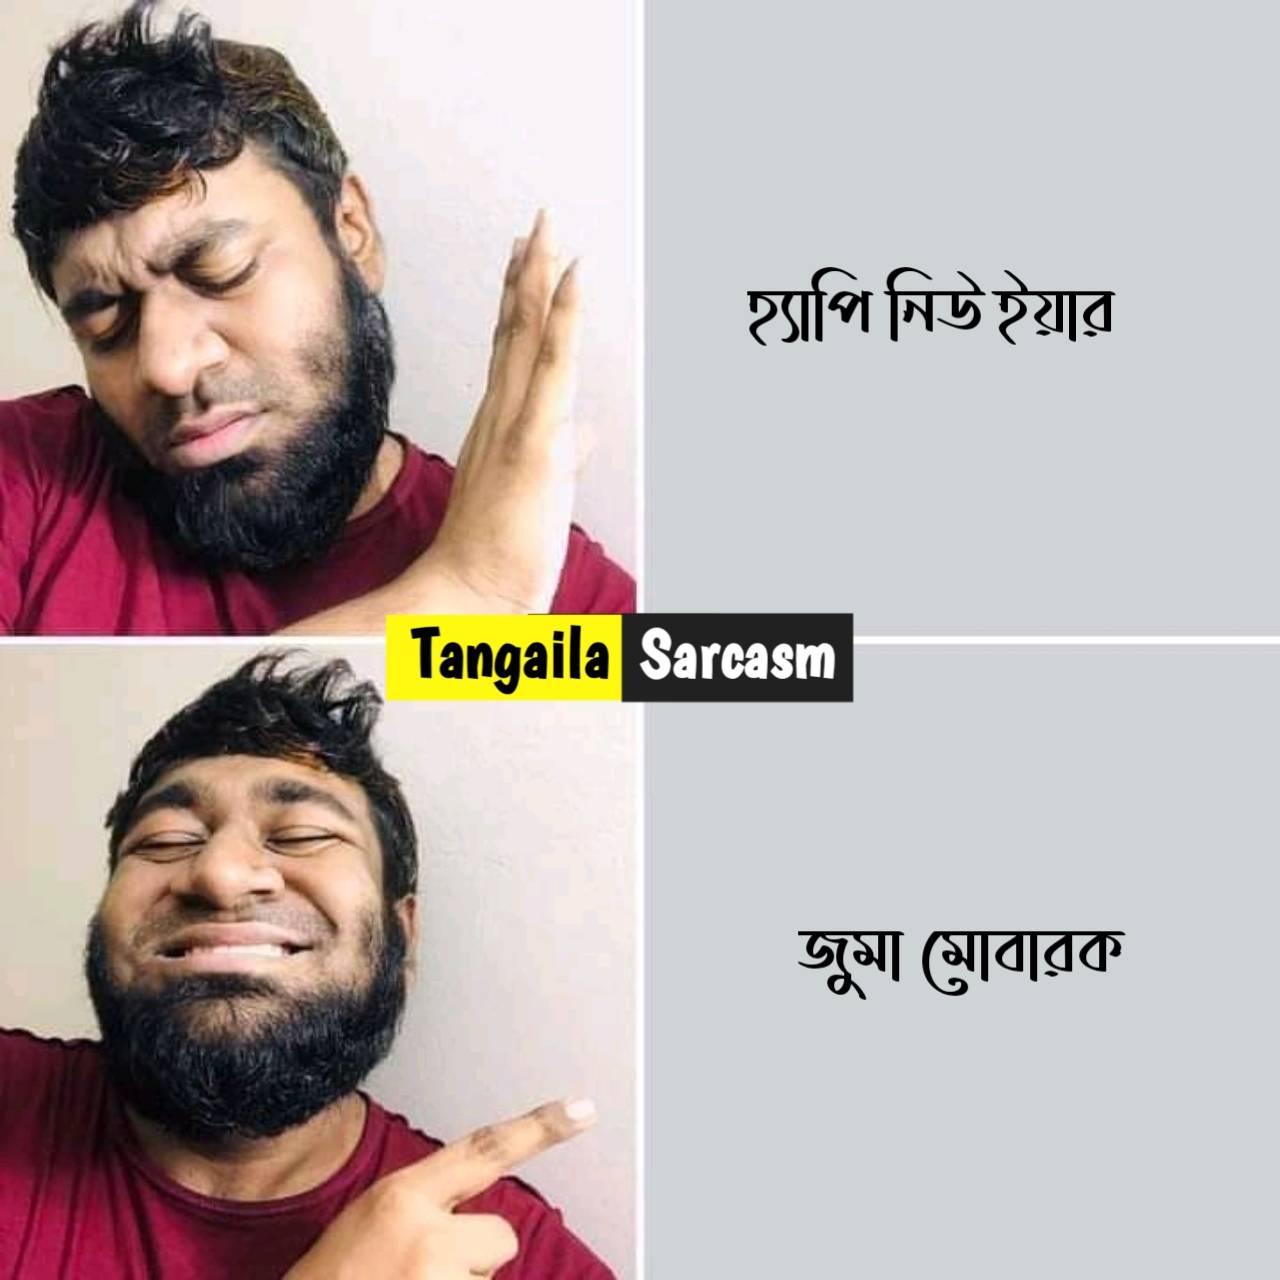
Caption:  হ্যাপি নিউ ইয়ার    জুমা মোবারক
Label: non-hate